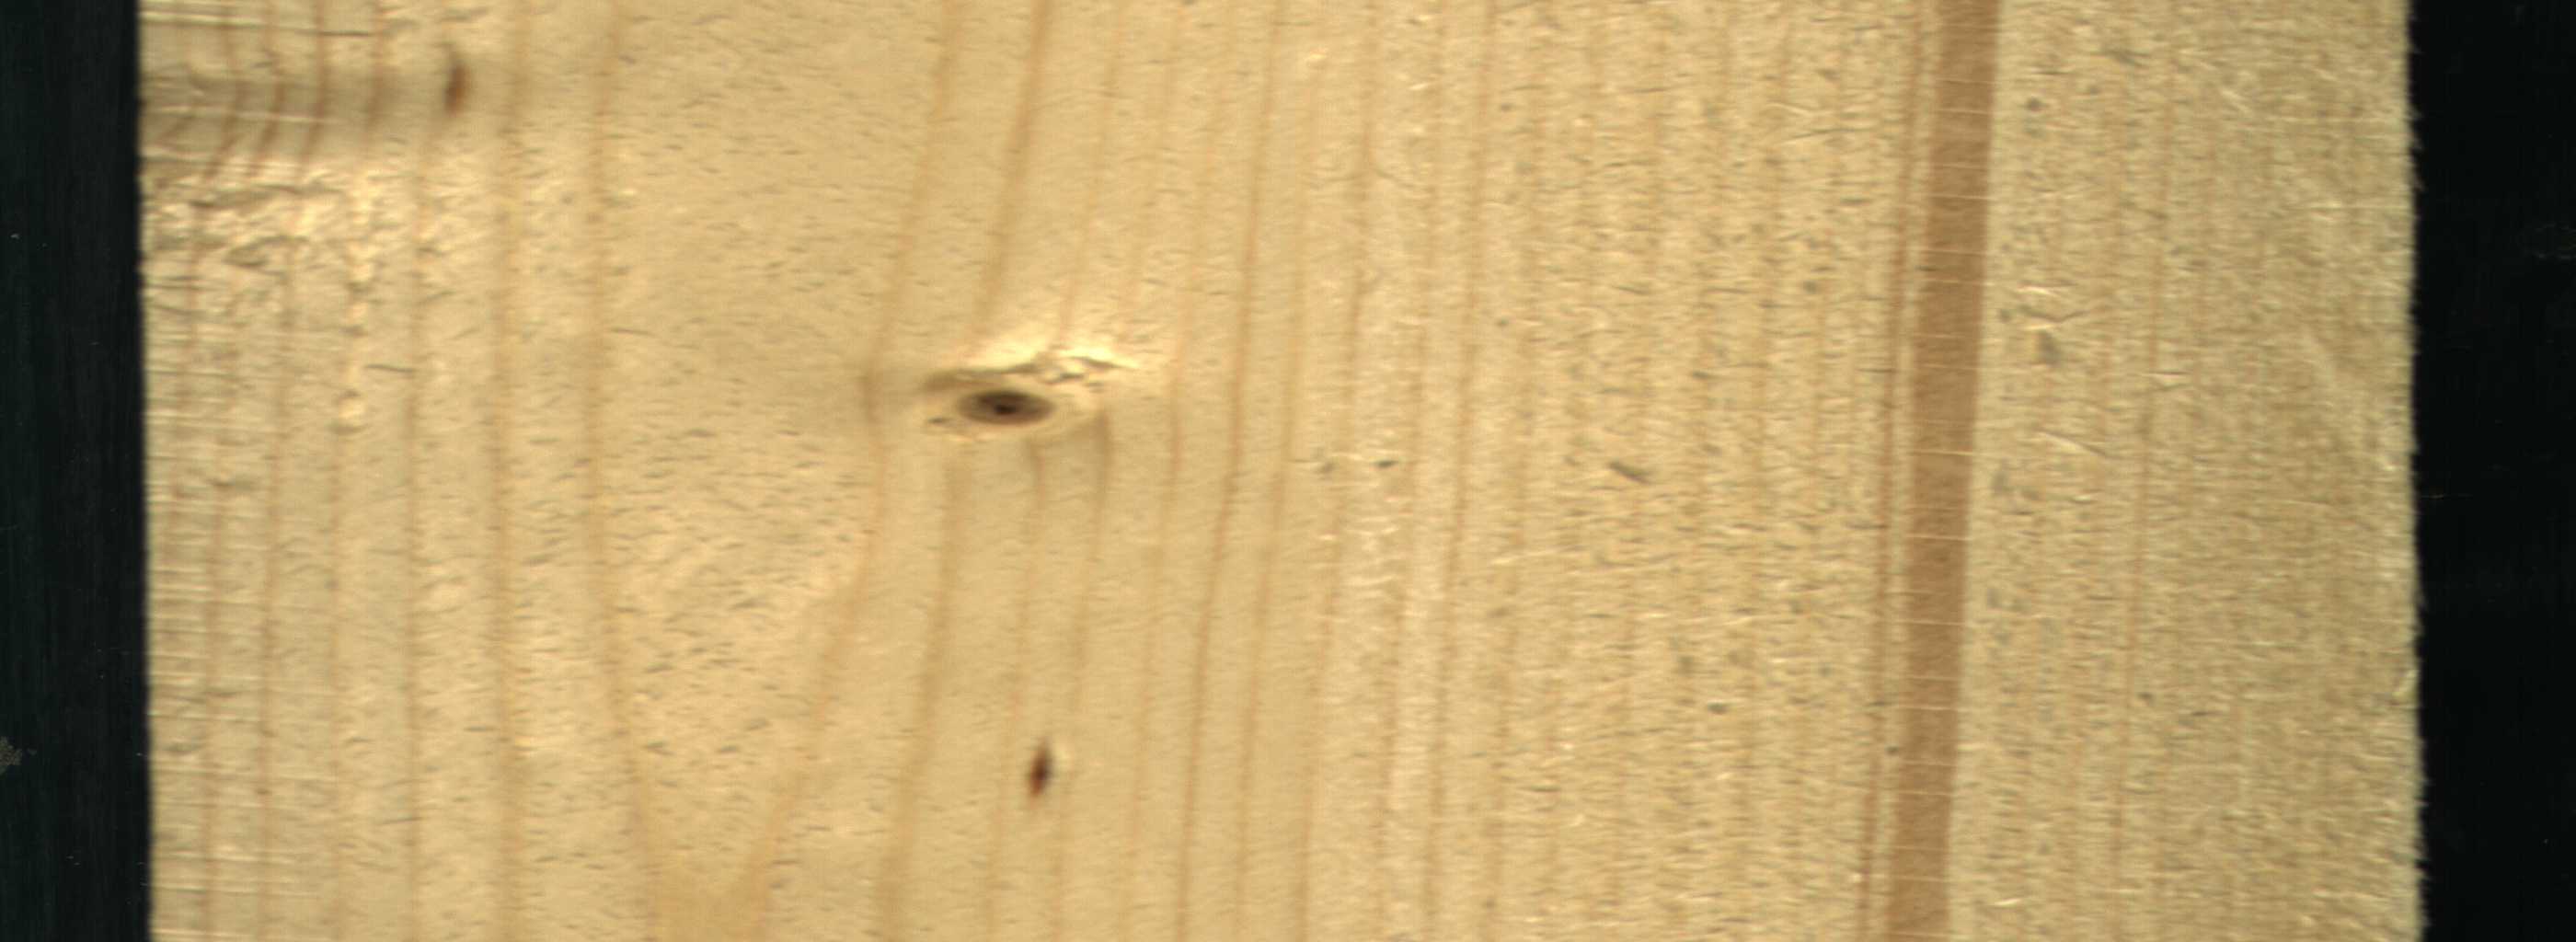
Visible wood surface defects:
resin
resin
Quartzity
Live_Knot